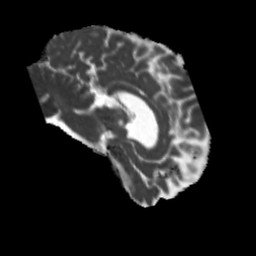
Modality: MD
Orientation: sagittal
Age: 43
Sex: male
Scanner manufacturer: siemens
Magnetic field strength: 3 T
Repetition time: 5.25 s
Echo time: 0.08 s